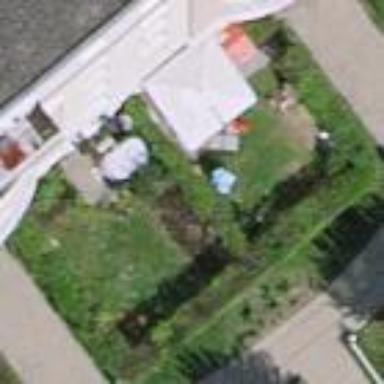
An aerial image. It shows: Garden enclosed by fence.